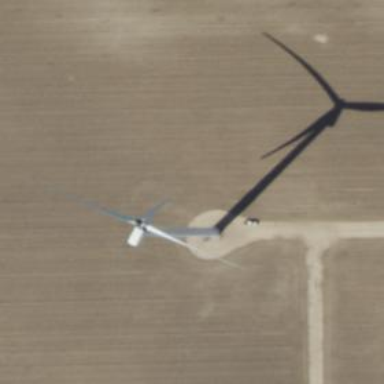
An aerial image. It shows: Wind turbine generator that utilizes wind as its source for generating electricity. It is of the horizontal axis type.